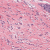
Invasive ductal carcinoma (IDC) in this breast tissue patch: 0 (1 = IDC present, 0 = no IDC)